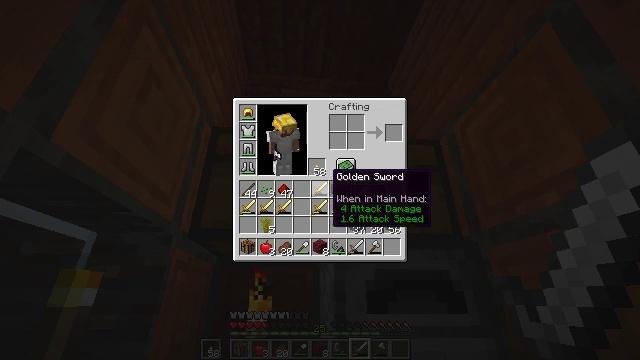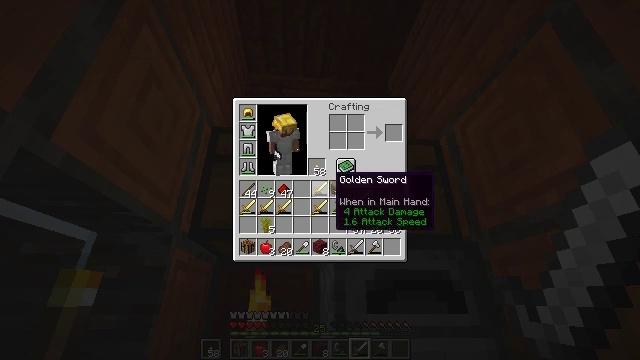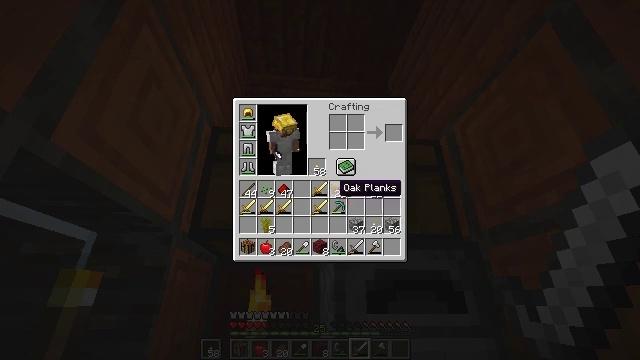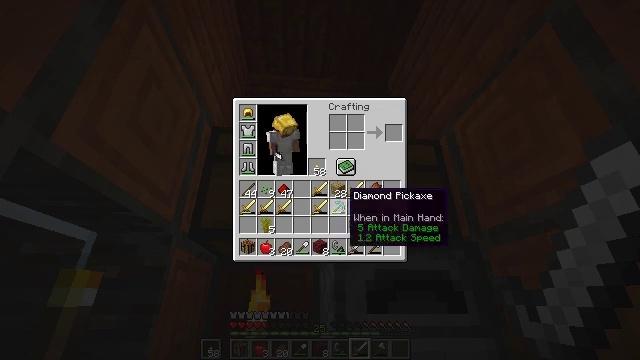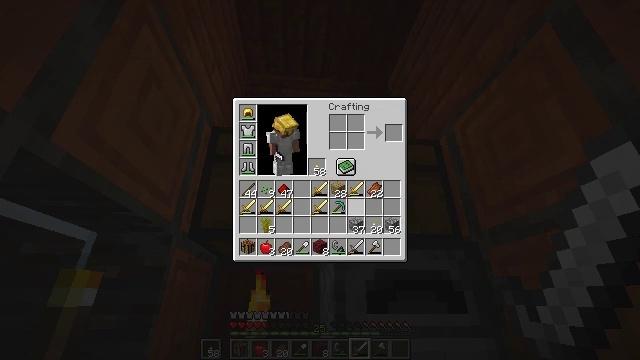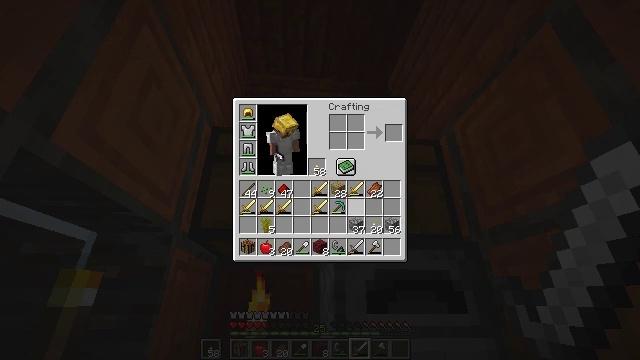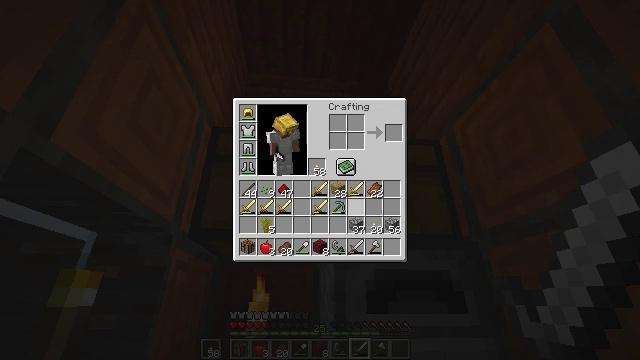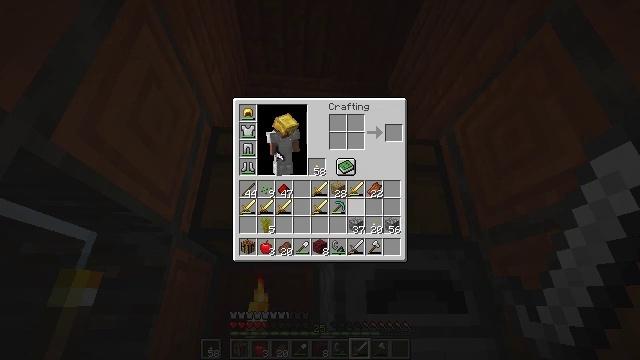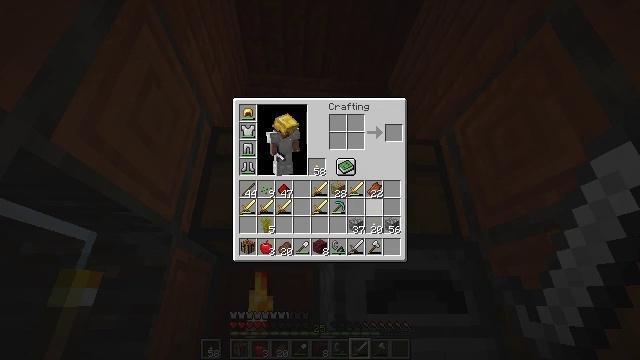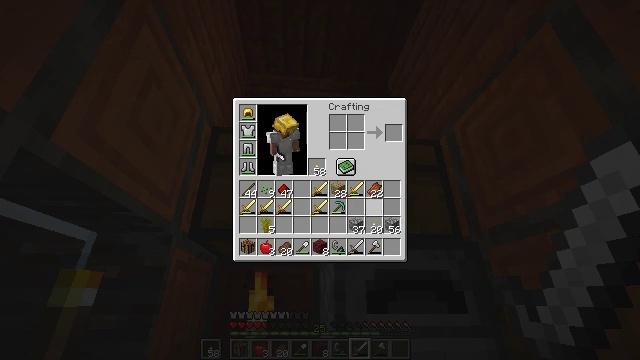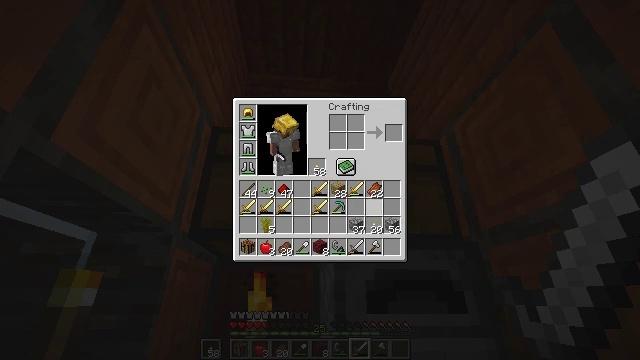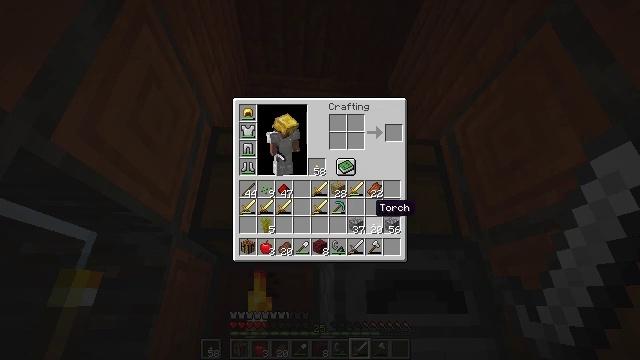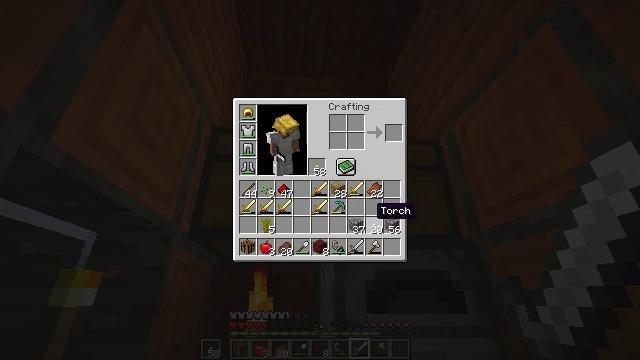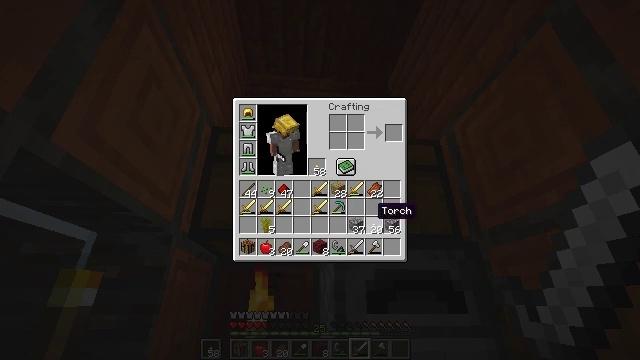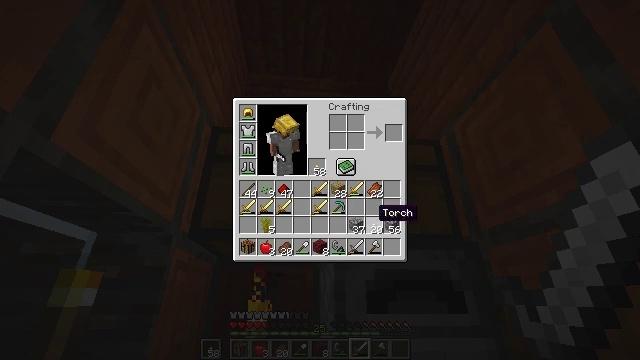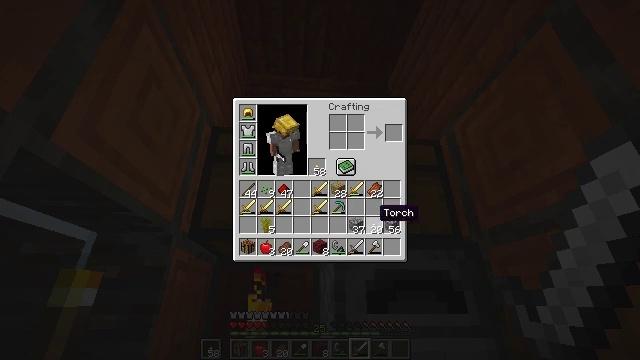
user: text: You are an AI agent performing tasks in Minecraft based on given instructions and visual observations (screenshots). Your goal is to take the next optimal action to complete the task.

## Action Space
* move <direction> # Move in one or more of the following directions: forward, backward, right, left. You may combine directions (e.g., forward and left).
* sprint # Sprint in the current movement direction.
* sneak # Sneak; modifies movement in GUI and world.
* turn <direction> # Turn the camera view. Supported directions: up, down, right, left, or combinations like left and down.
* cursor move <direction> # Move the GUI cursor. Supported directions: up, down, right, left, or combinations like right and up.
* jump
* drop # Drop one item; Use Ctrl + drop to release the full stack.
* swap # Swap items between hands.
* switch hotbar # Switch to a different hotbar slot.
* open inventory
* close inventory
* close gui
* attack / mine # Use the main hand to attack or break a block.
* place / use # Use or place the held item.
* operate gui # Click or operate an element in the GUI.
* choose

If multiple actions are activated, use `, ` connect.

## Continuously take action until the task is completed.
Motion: motion action
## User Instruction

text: Combine materials to craft a diamond sword.
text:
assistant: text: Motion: no_op
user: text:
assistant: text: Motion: cursor move down
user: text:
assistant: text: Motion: cursor move right and down
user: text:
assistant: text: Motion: cursor move right
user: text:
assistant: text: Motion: no_op
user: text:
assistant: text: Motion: no_op
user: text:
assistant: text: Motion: no_op
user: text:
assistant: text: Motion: no_op
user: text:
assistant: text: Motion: no_op
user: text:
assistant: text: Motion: no_op
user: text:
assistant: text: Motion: no_op
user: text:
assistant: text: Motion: no_op
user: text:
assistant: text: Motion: no_op
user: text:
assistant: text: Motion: no_op
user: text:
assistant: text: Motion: no_op
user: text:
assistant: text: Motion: operate gui
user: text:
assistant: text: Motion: operate gui
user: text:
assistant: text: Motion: cursor move left, operate gui
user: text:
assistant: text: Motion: cursor move left and up
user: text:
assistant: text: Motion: cursor move left and up
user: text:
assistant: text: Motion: no_op
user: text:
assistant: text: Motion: no_op
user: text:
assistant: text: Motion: no_op
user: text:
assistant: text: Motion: no_op
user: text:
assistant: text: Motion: no_op
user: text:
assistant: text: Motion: no_op
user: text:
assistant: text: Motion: no_op
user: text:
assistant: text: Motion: no_op
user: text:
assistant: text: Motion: operate gui
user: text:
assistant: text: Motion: operate gui